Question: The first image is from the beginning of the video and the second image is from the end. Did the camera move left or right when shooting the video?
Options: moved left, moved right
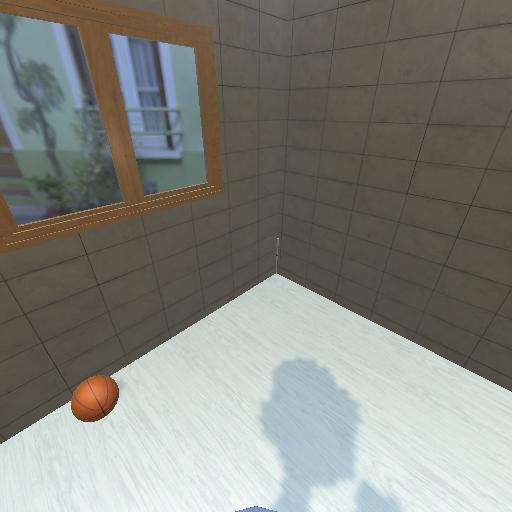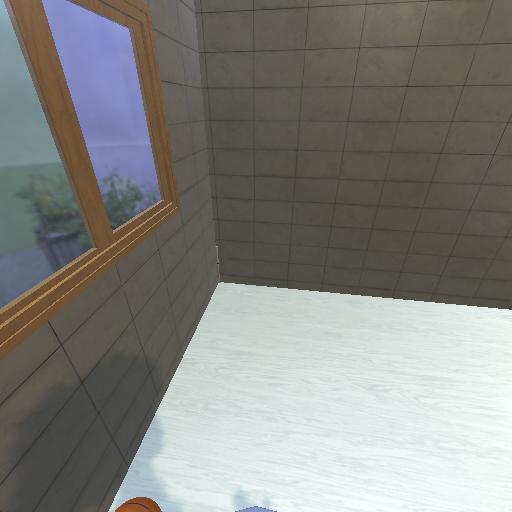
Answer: moved left